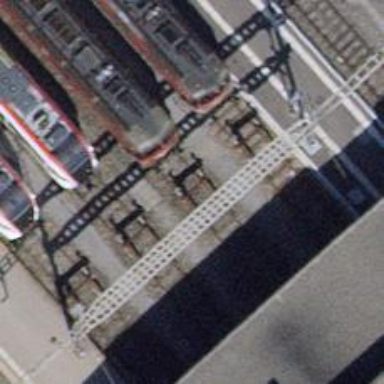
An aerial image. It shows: Railway buffer stop.